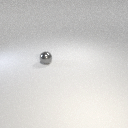
small gray metal sphere